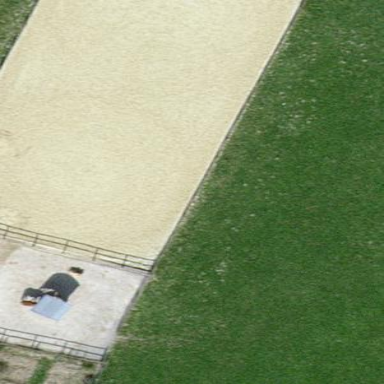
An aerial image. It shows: There is sandy equestrian pitch with fence around it.